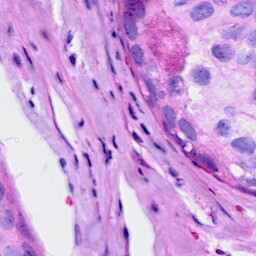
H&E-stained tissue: Breast